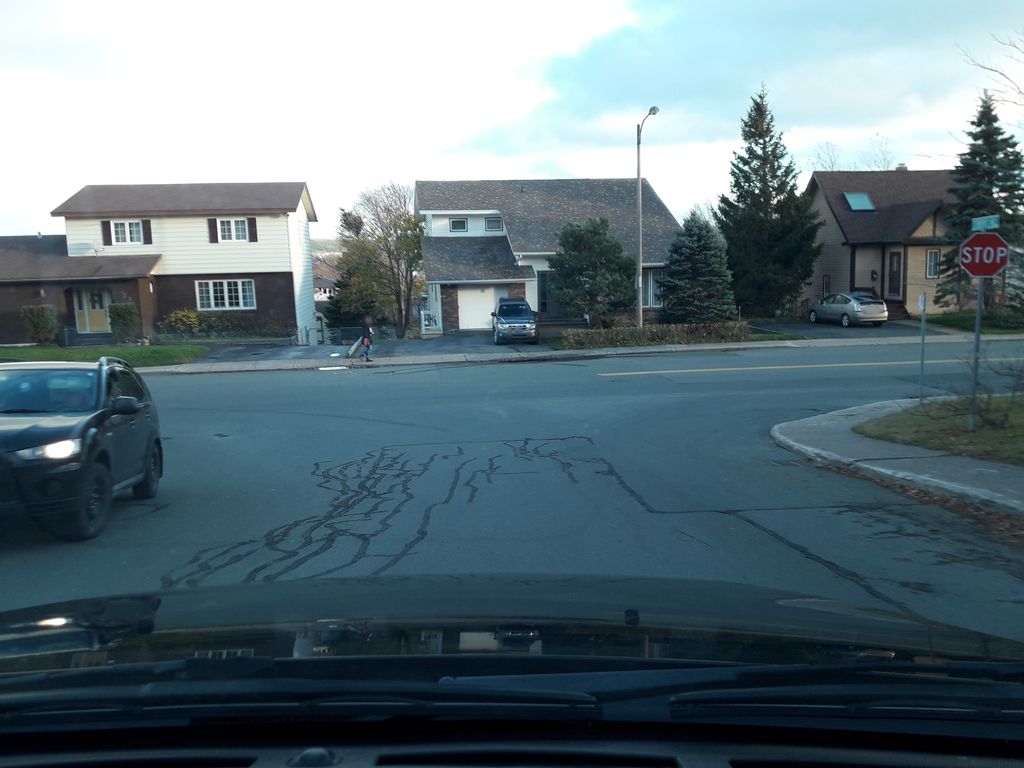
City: st_johns